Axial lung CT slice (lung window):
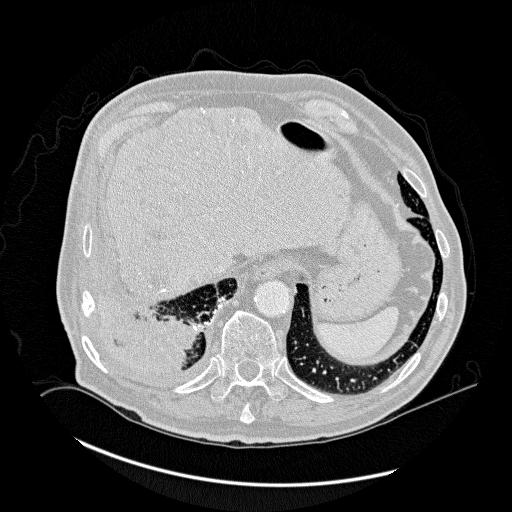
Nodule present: no